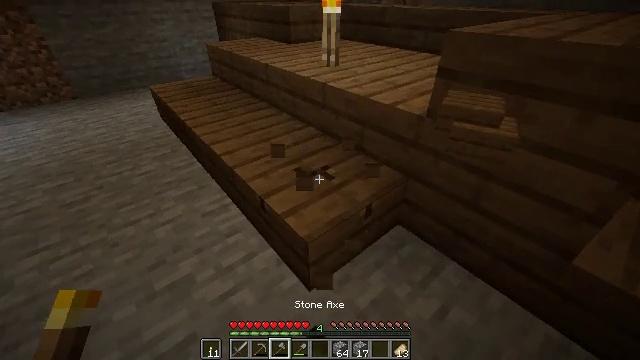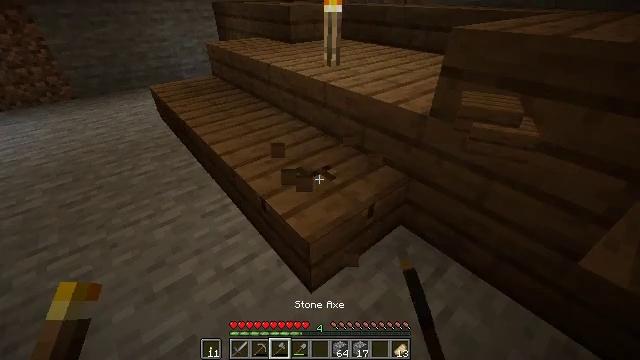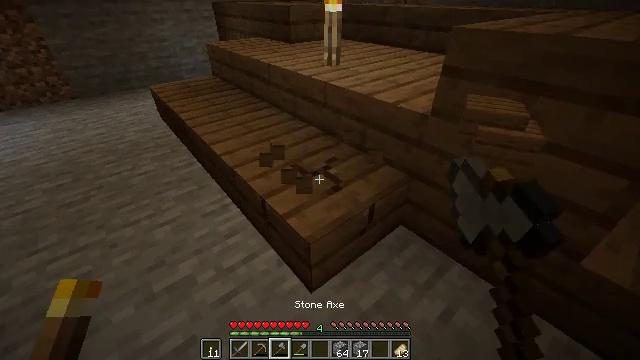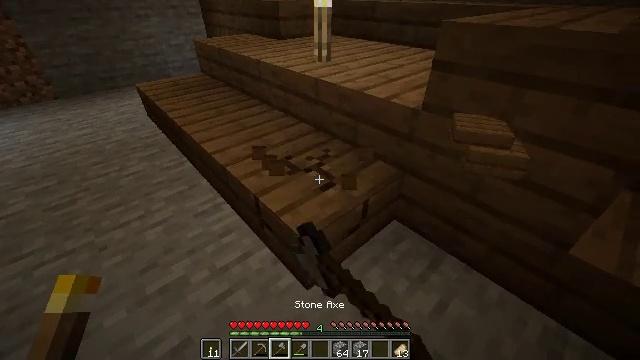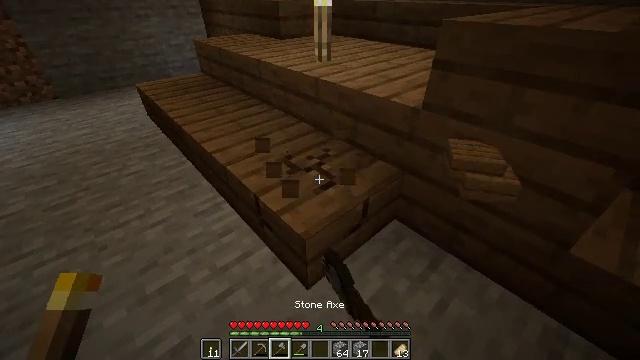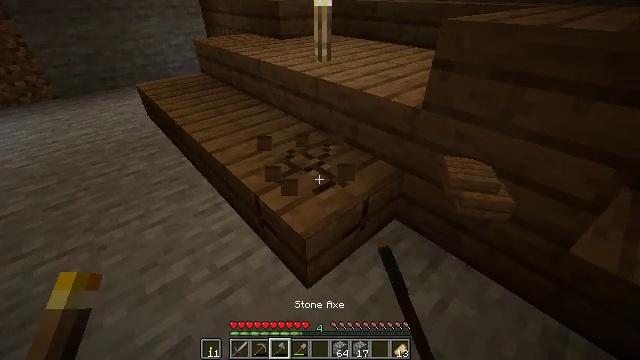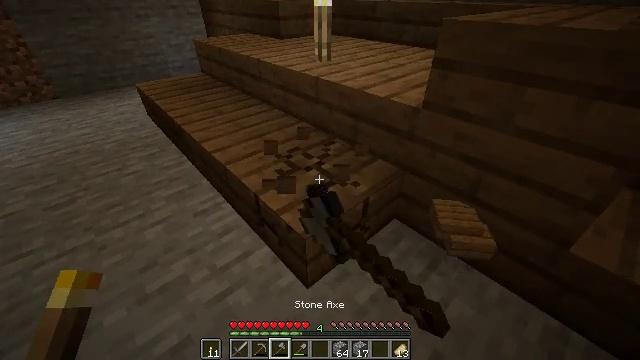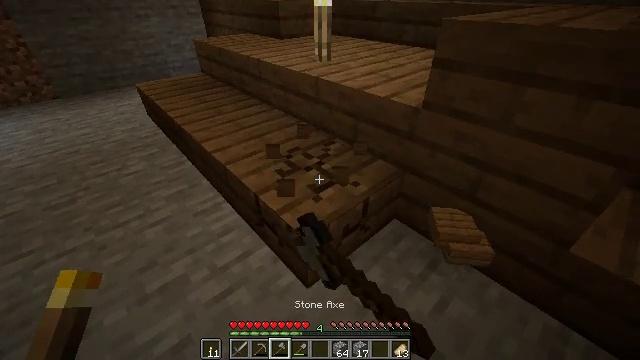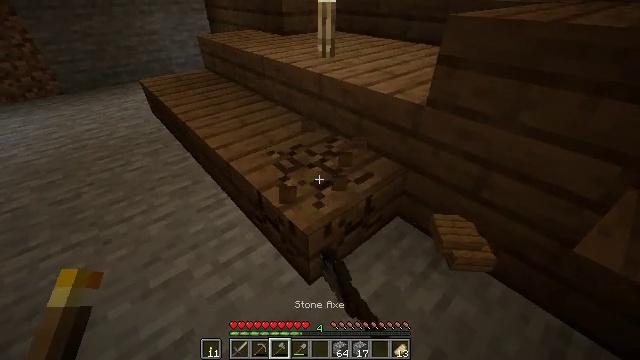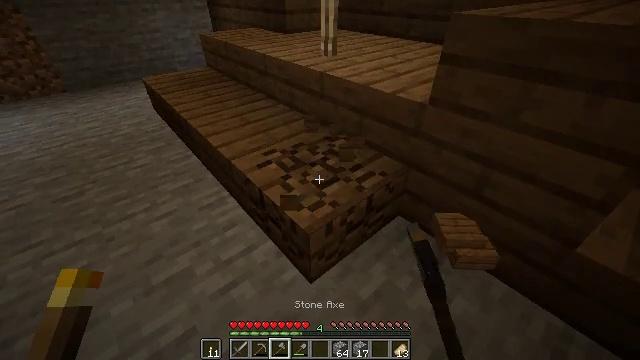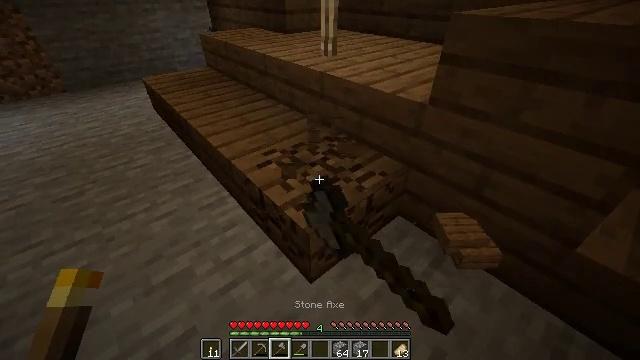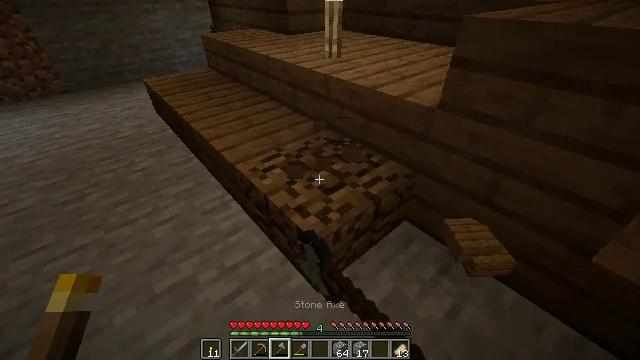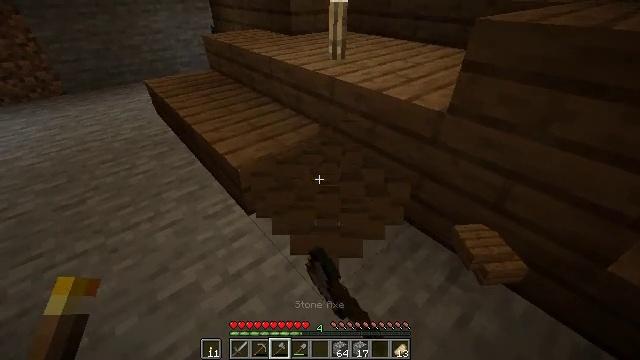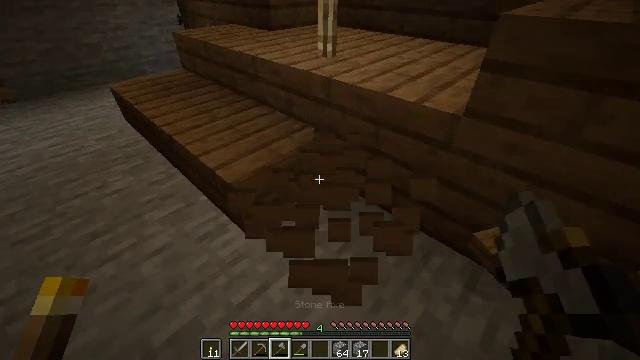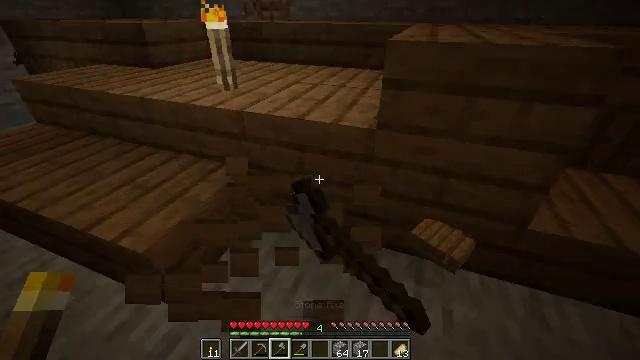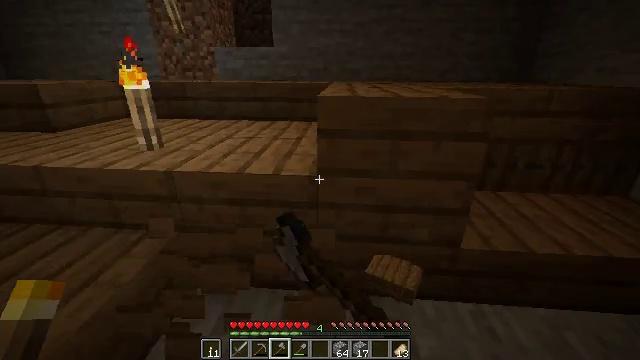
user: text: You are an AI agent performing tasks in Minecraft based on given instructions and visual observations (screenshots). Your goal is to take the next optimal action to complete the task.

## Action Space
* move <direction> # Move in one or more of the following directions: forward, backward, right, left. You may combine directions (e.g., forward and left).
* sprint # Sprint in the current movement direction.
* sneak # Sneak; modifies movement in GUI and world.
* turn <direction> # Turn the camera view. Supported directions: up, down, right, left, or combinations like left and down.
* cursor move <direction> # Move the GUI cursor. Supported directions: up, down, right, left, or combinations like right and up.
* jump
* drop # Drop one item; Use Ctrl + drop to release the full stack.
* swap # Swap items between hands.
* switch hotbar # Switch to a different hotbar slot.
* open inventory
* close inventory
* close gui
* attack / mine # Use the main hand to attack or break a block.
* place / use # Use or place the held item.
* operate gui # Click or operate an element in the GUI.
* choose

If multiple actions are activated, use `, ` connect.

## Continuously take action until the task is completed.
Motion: motion action
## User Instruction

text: Attack the spruce slab to remove it.
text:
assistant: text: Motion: attack / mine
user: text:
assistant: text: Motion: attack / mine
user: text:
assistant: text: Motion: turn right, attack / mine
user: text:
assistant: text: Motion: attack / mine
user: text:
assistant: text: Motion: attack / mine
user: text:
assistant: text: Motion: attack / mine
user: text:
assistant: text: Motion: attack / mine
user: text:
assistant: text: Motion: attack / mine
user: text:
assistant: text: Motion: attack / mine
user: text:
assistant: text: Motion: attack / mine
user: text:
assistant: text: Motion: move forward and move left, attack / mine
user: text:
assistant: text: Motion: move forward and move left, attack / mine
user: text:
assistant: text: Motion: move forward and move left, turn right and down, attack / mine
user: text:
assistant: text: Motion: move forward and move left, turn right and up, attack / mine
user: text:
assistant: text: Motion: turn right and up, attack / mine
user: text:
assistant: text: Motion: turn right and up, attack / mine
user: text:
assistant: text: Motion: turn right and up, attack / mine
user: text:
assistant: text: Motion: turn right and up, attack / mine
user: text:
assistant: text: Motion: turn right, attack / mine
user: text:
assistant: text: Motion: turn right and up, attack / mine
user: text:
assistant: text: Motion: attack / mine
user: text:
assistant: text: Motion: attack / mine
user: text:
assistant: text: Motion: attack / mine
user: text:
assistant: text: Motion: attack / mine
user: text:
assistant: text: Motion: attack / mine
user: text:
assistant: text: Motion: attack / mine
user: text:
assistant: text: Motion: attack / mine
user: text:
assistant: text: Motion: attack / mine
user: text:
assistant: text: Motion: attack / mine
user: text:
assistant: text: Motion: attack / mine